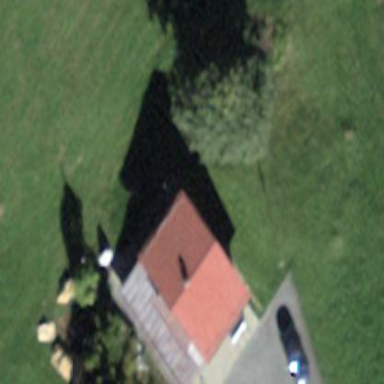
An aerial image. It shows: Residential building.